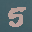
Label: 5